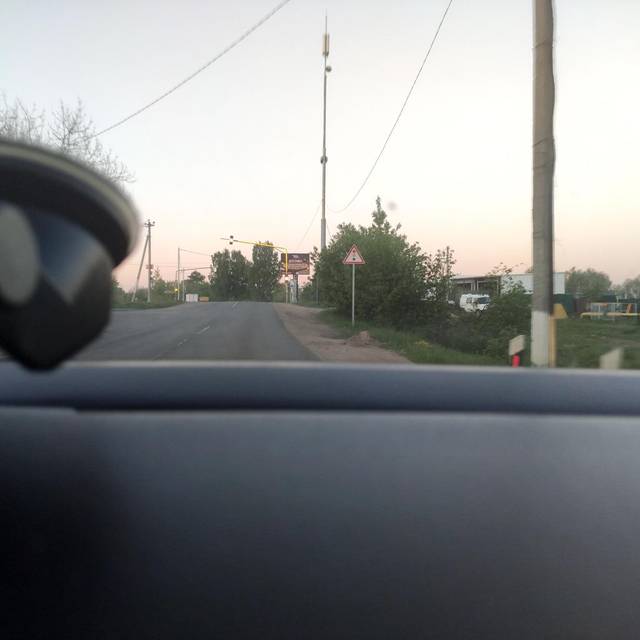
Region: Russia
Coordinates: 55.965, 37.942